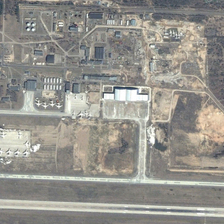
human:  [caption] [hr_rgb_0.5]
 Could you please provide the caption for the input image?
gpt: some planes are parked in an airport .

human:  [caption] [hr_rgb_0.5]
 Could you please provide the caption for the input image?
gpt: some planes are parked in an airport .

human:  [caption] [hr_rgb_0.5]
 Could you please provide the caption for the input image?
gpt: some planes are parked in an airport .

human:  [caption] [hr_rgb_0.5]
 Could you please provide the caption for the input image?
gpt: some planes are parked in an airport .

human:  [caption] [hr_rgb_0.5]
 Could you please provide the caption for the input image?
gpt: some planes are parked in an airport .